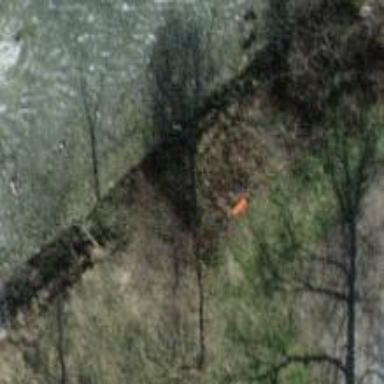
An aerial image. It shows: Pole with roofed pipeline marker.